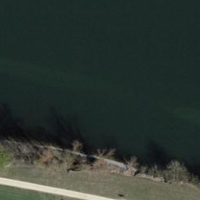
EUNIS habitat code: 15
Species observed at this site:
Chorthippus brunneus
Phaneroptera falcata